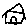
Label: house